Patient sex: F
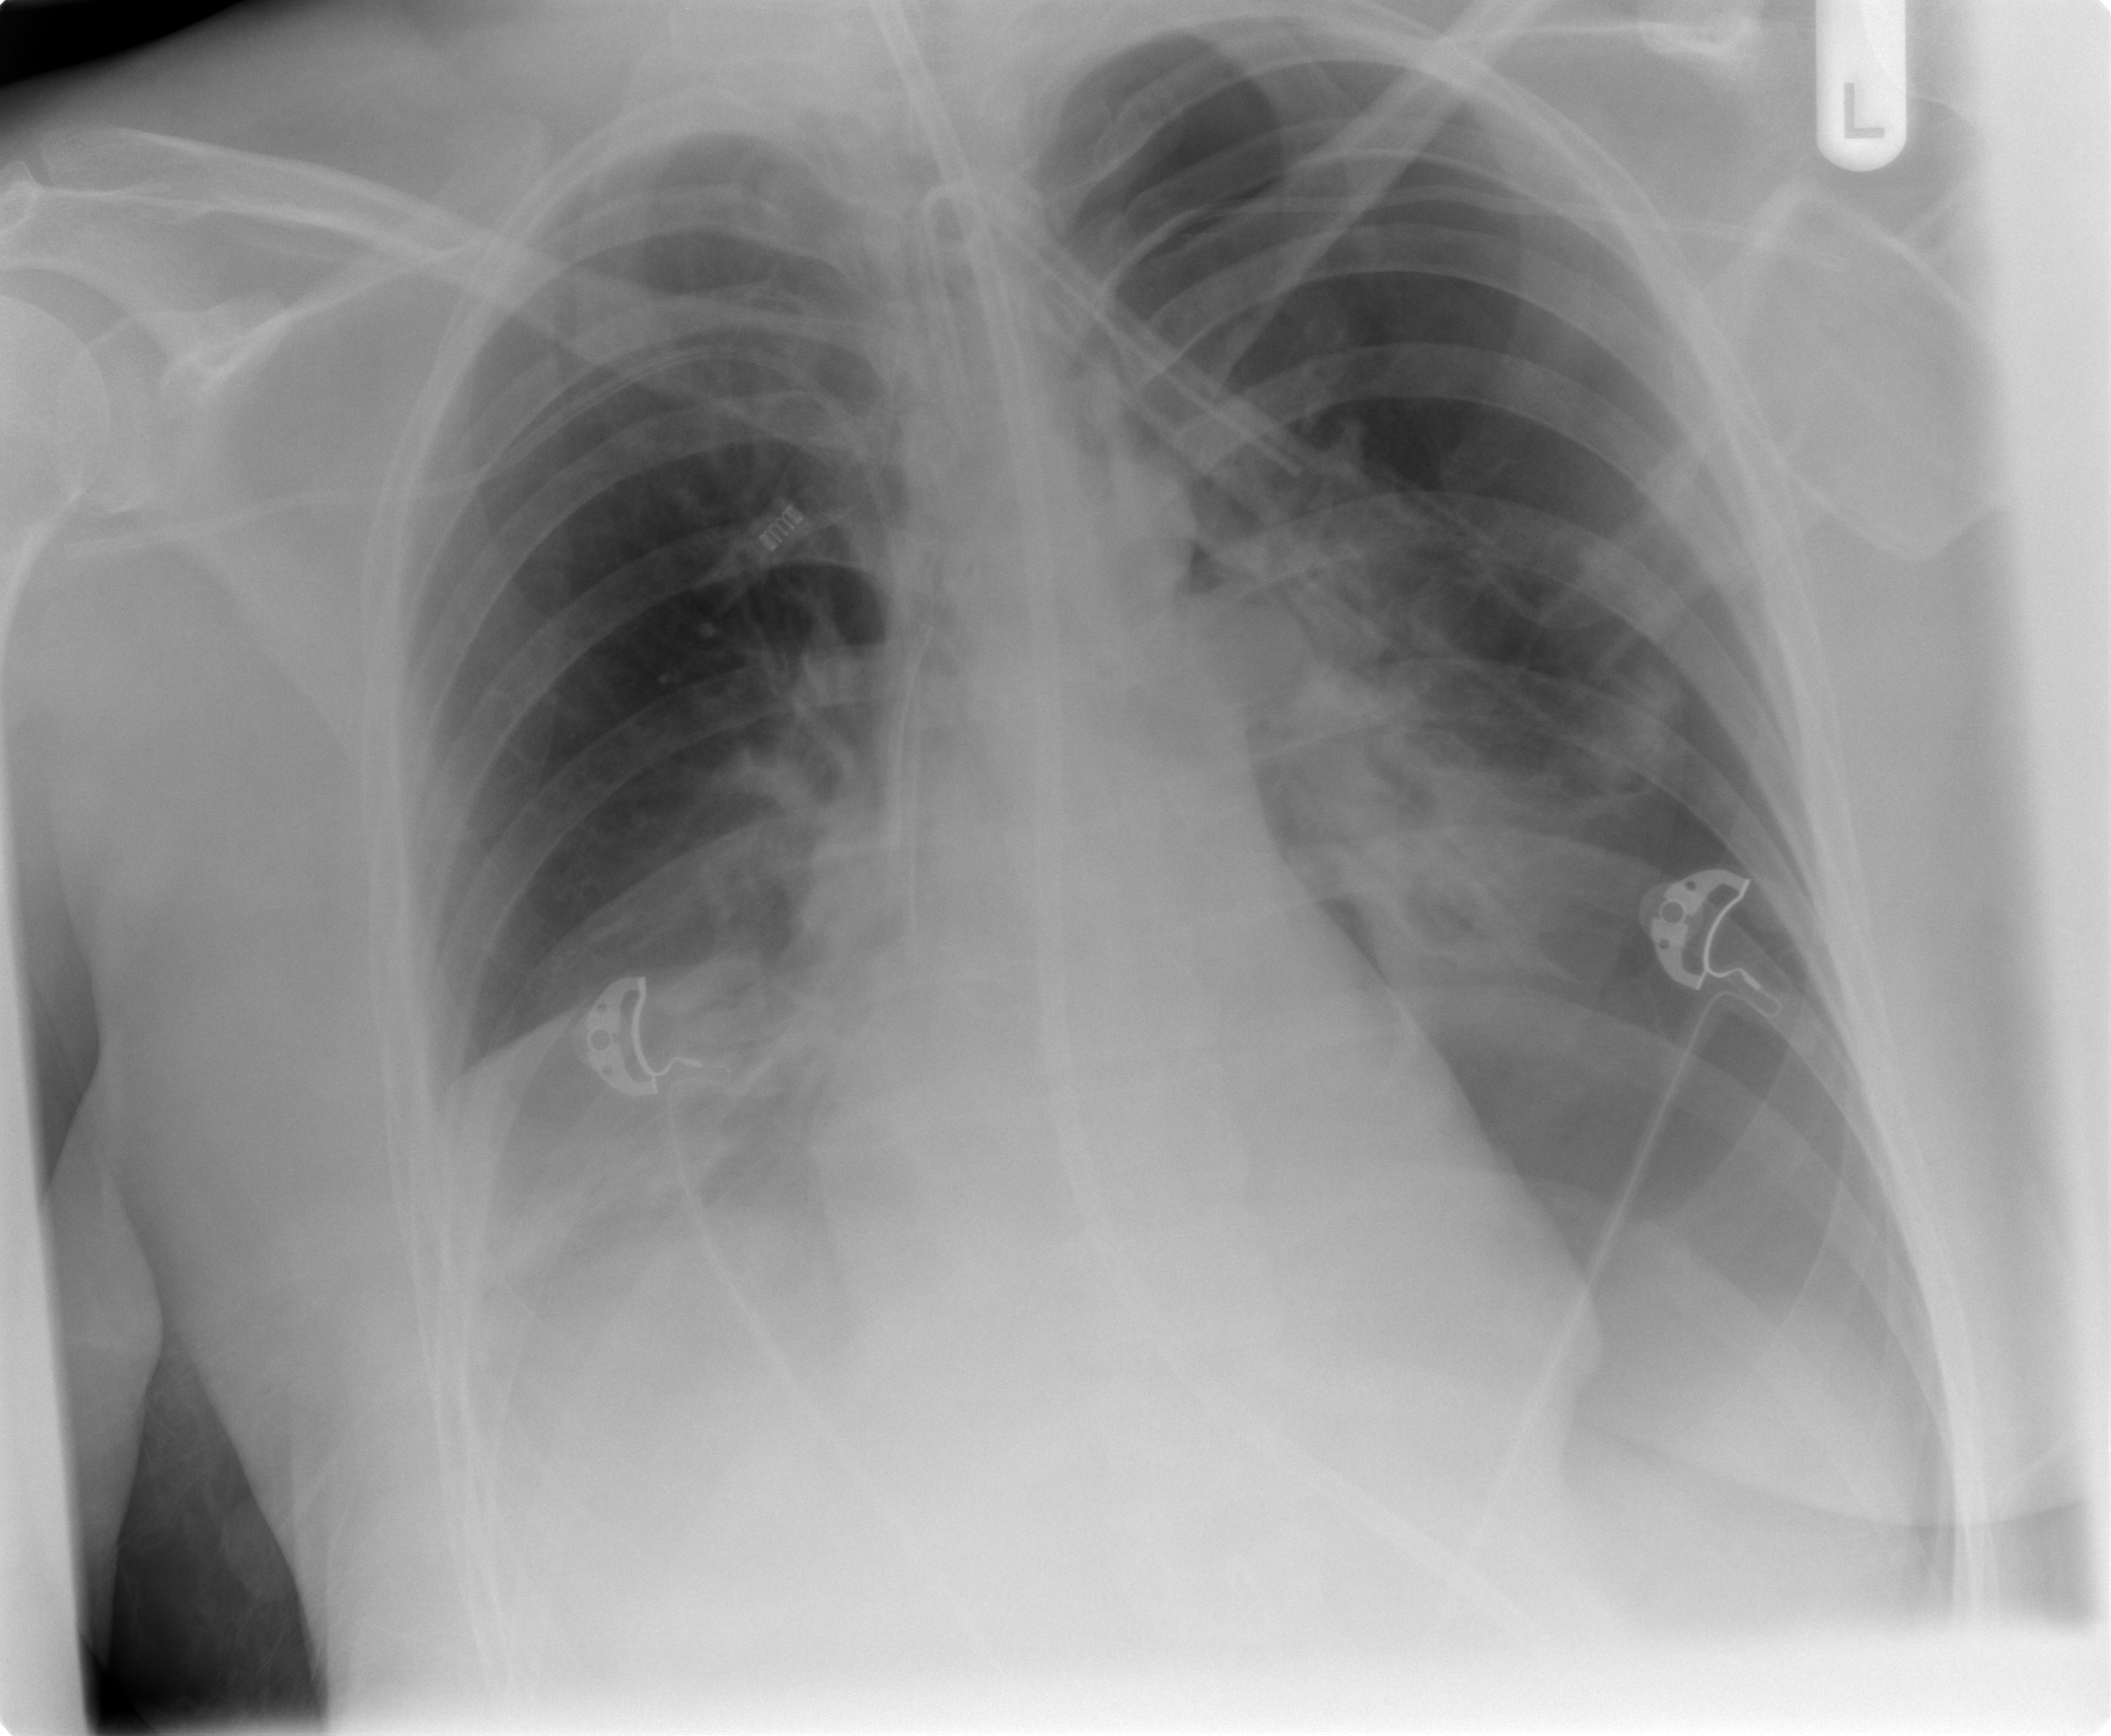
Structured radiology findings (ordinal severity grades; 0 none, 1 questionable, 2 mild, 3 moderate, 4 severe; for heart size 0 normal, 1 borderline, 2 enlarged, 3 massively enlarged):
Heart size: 0
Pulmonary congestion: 0
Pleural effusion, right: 2
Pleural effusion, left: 2
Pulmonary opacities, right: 0
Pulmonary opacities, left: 0
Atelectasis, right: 1
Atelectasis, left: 2